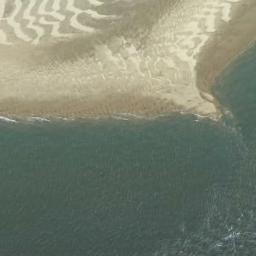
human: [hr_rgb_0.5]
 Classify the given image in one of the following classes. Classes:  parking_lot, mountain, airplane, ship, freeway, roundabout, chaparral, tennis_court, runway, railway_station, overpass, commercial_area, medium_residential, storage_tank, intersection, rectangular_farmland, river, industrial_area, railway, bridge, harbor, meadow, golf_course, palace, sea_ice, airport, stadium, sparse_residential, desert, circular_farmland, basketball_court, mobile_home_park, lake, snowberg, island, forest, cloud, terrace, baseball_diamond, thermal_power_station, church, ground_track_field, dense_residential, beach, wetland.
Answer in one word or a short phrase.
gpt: beach